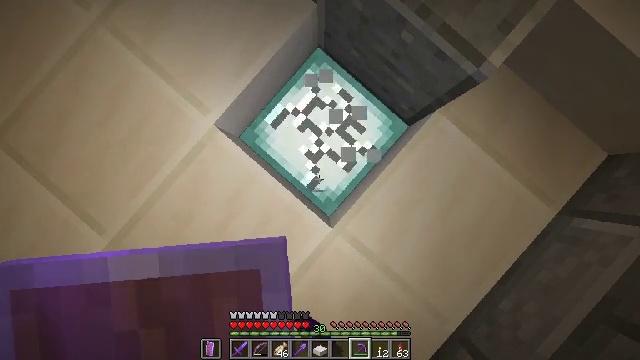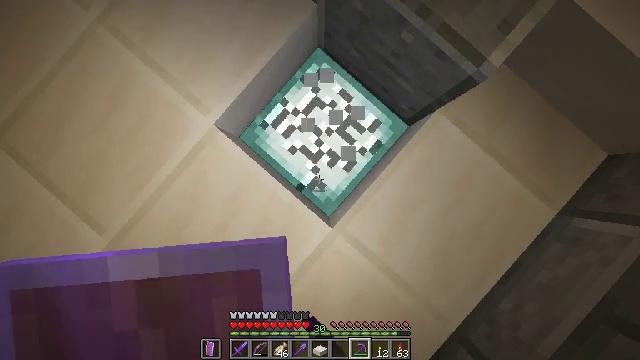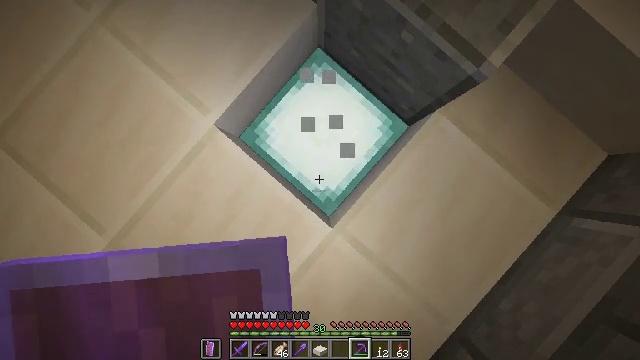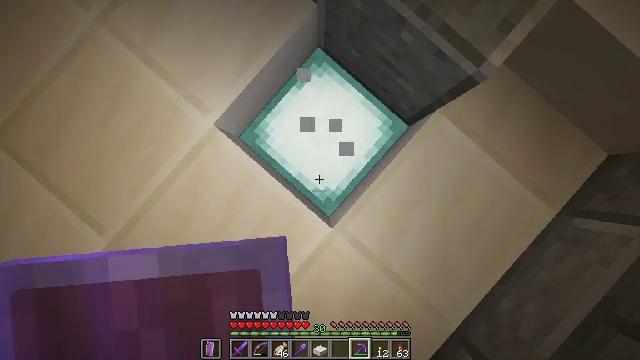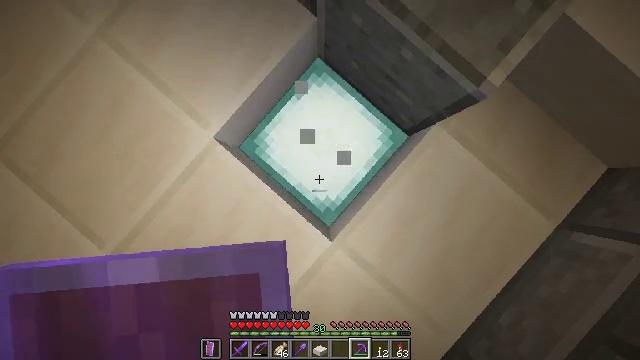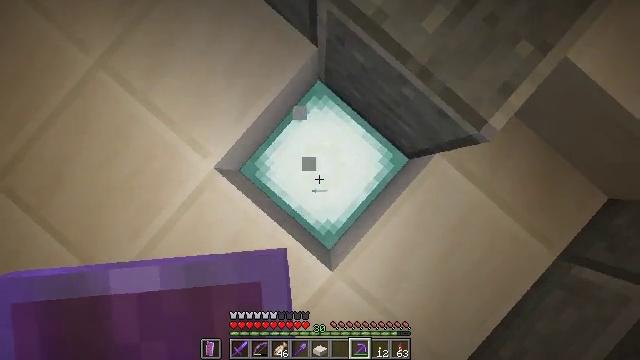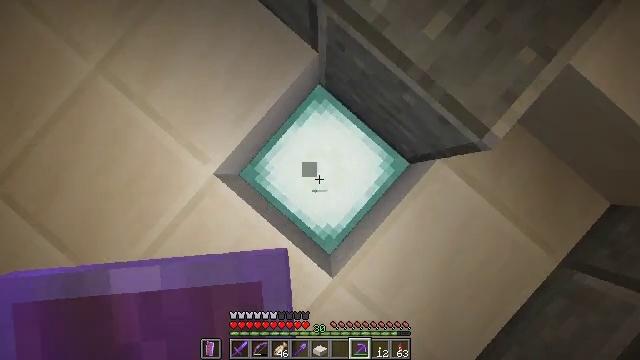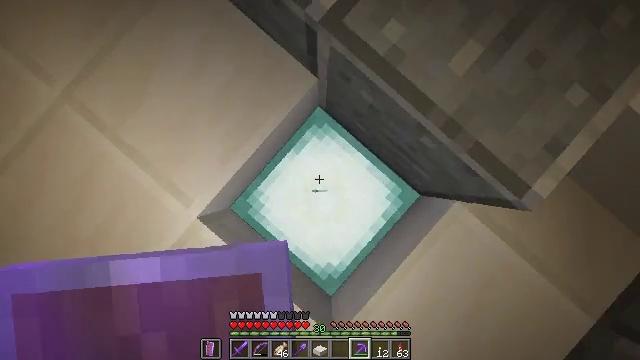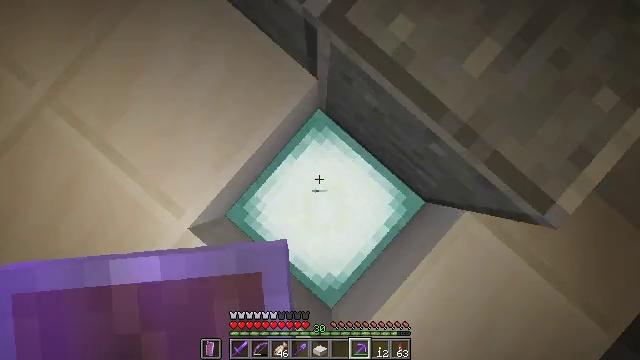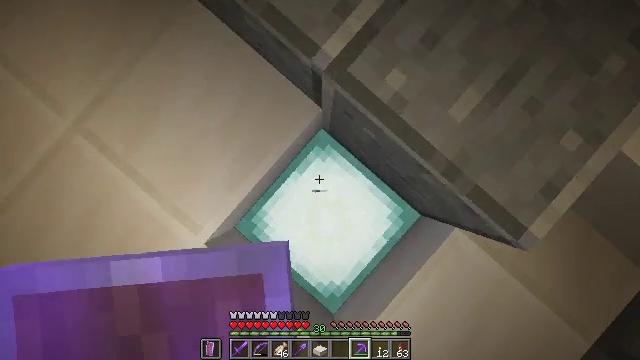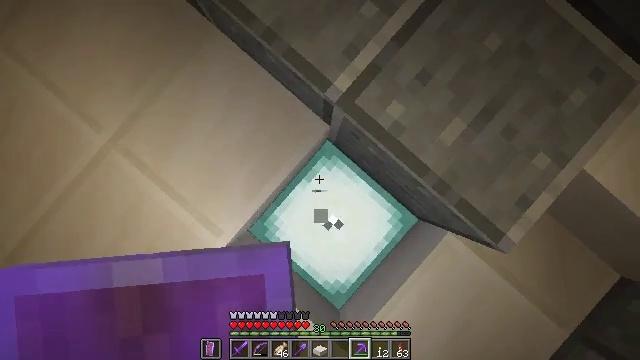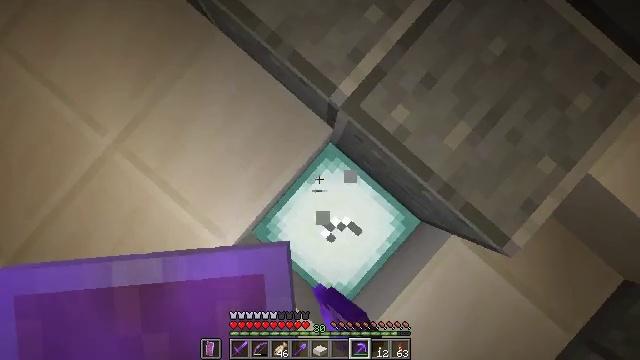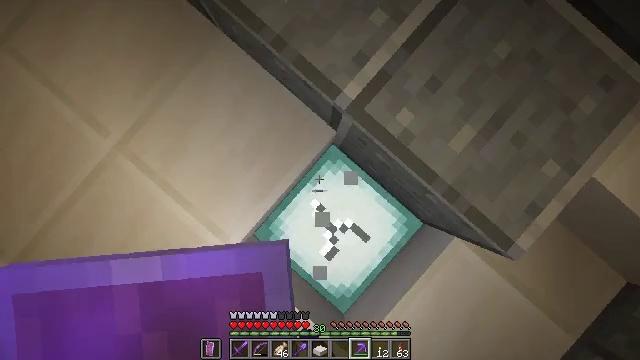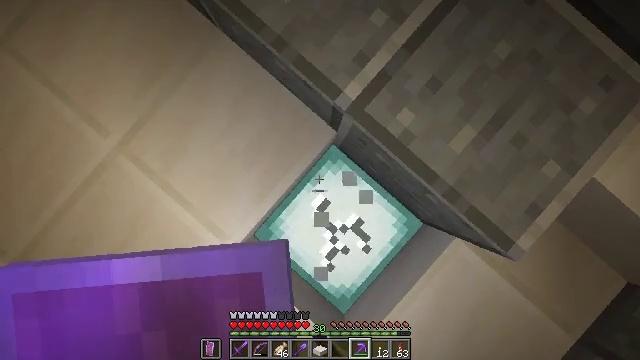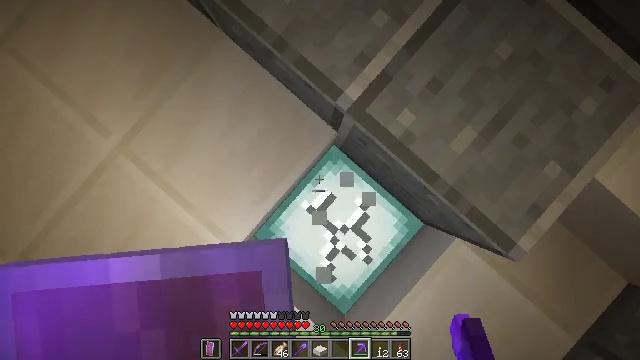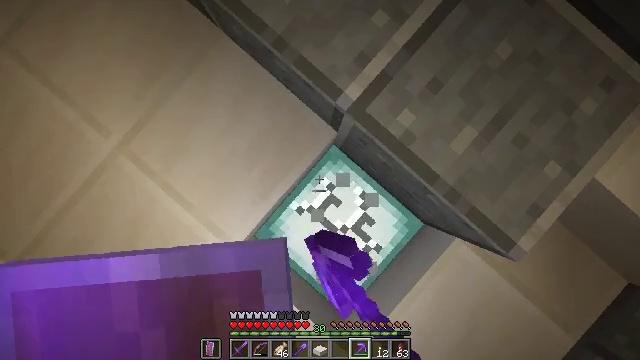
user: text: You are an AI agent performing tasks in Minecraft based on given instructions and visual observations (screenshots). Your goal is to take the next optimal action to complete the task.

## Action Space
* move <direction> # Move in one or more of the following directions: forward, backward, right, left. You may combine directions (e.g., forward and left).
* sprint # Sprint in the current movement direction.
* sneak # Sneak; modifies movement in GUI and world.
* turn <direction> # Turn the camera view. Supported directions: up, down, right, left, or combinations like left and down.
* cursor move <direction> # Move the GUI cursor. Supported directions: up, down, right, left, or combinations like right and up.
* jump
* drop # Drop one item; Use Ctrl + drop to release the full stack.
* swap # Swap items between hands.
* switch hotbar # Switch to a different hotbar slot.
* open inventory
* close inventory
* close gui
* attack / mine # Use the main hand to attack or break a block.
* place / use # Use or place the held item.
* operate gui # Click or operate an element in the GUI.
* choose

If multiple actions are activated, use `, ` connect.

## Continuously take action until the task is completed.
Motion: motion action
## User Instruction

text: Harvest the sea lantern from its structure.
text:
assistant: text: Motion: attack / mine
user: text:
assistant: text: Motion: no_op
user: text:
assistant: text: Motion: no_op
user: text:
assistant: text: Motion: move forward
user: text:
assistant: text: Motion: move forward
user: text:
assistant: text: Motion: move forward
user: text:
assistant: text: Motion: move forward
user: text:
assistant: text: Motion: no_op
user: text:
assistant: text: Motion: no_op
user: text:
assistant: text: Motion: attack / mine
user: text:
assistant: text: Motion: attack / mine
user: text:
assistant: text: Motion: attack / mine
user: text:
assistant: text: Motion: attack / mine
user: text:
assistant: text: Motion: attack / mine
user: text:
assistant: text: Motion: attack / mine
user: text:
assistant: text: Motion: attack / mine
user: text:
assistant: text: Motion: attack / mine
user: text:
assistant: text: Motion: attack / mine
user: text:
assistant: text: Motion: attack / mine
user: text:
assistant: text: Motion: attack / mine
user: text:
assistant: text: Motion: no_op
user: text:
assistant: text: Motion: no_op
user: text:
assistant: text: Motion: no_op